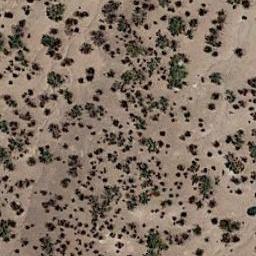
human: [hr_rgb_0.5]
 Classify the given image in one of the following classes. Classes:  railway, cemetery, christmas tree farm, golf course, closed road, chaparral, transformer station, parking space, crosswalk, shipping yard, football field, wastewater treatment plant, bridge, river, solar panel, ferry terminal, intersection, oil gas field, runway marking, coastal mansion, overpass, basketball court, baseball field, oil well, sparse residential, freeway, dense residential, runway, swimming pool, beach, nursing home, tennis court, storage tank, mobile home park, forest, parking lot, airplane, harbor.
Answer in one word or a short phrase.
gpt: chaparral